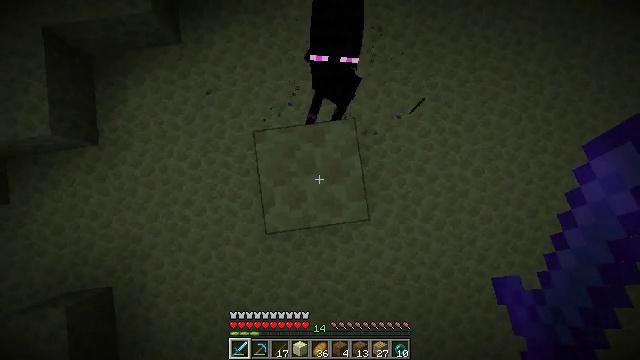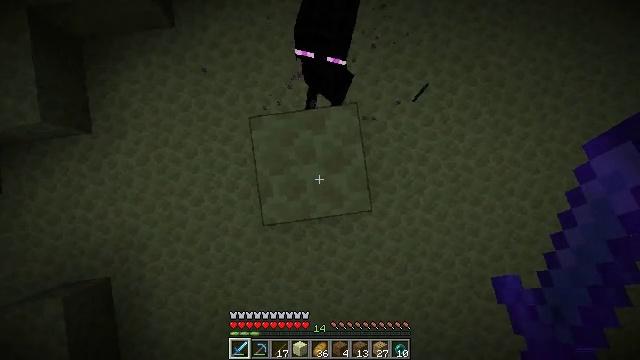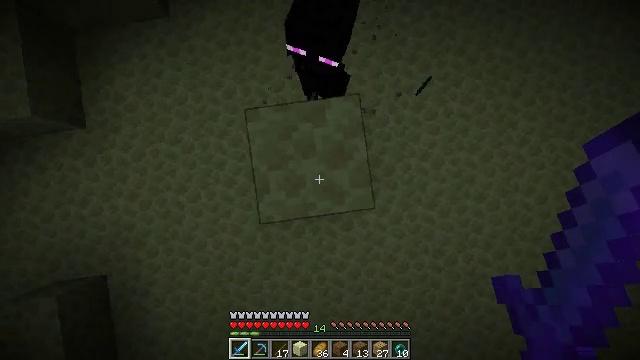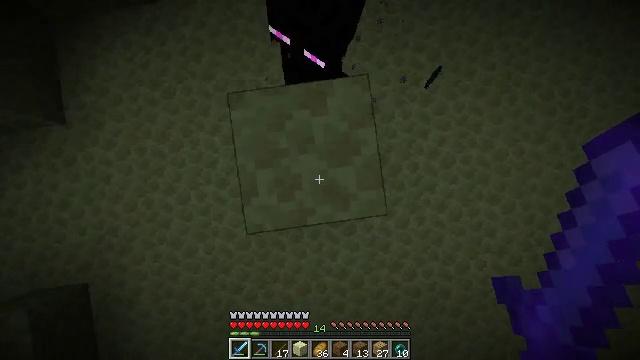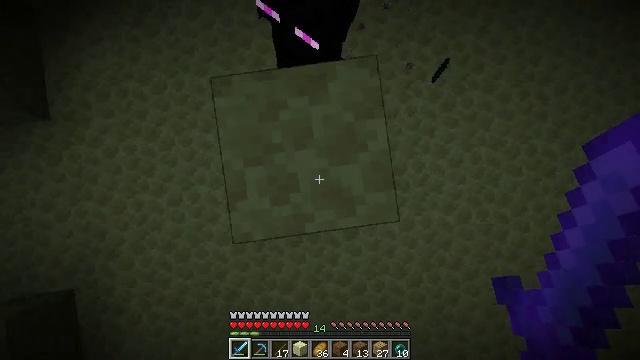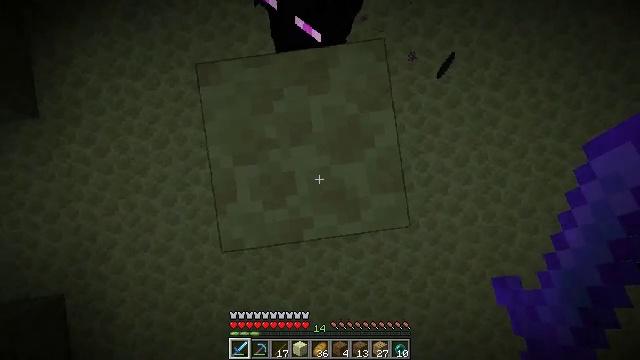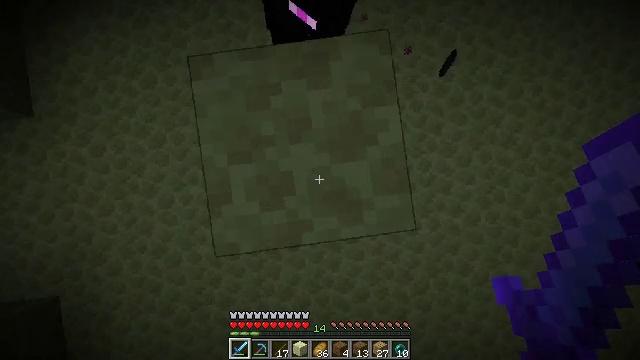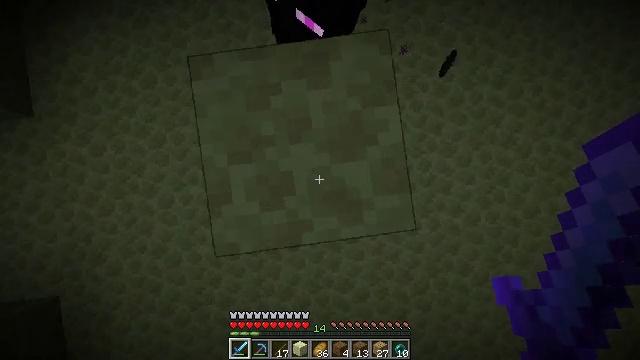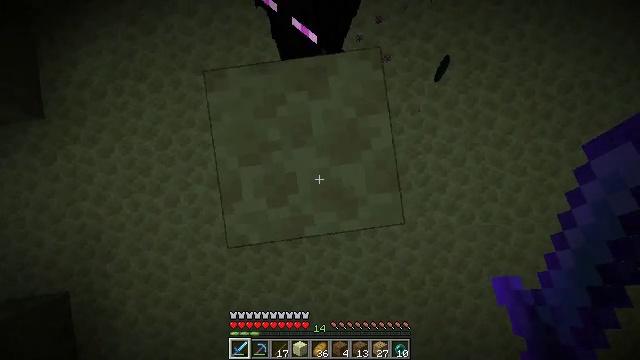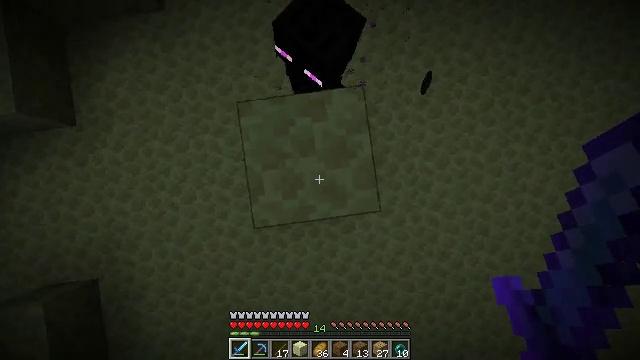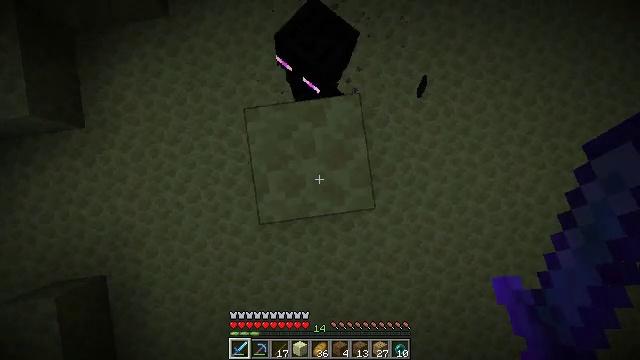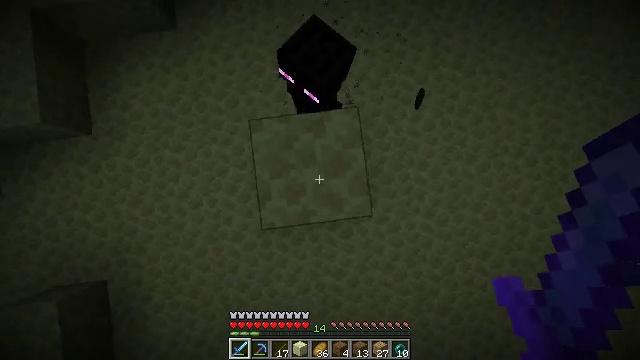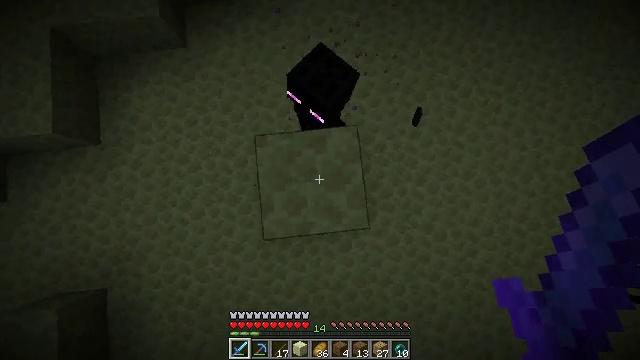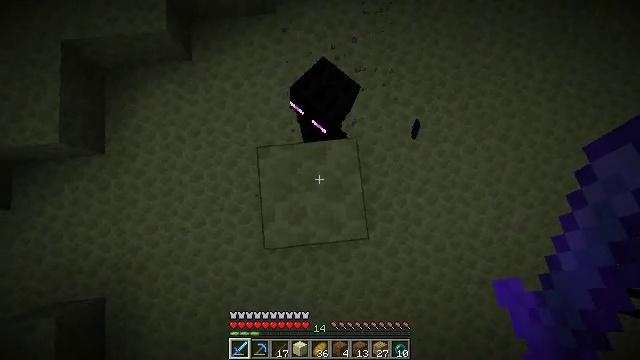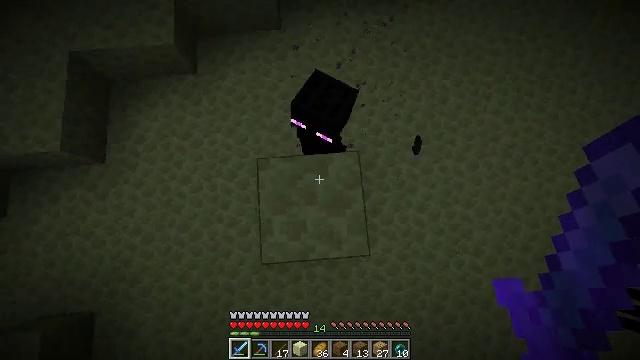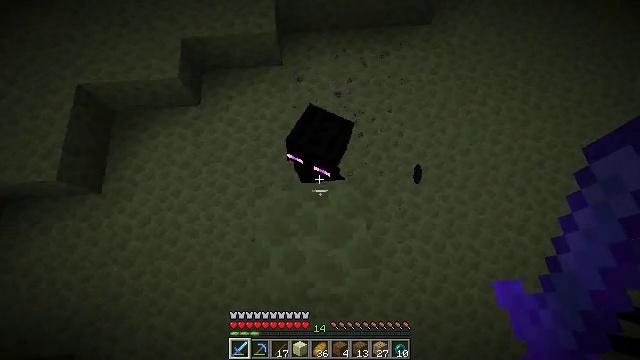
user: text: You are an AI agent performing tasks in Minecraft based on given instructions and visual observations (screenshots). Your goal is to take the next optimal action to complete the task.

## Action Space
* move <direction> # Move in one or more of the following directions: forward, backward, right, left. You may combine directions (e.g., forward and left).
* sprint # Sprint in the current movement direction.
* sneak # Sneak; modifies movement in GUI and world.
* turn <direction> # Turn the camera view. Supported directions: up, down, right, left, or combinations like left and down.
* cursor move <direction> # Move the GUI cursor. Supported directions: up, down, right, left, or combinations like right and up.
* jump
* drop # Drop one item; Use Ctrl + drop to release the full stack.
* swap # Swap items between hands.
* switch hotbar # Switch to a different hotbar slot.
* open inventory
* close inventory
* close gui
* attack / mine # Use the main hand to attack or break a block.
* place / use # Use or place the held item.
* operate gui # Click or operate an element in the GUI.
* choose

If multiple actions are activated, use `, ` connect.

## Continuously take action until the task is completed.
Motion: motion action
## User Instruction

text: Defeat an enderman.
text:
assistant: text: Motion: sneak, turn down
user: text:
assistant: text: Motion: sneak, turn down
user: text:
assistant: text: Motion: sneak
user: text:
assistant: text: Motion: sneak
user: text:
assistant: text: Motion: sneak
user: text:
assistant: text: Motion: sneak
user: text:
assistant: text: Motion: sneak
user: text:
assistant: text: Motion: sneak, jump
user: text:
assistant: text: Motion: sneak, jump
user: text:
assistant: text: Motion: sneak, jump
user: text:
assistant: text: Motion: sneak, turn up, jump
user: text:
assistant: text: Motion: sneak, turn left and up, jump
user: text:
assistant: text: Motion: sneak, turn up
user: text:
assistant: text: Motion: sneak, turn left and up
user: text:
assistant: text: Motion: sneak, turn up
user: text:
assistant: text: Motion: sneak, turn up
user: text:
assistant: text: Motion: sneak, attack / mine
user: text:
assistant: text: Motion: sneak, turn down, attack / mine
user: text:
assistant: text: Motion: sneak, attack / mine
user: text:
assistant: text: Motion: sneak
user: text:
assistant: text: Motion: sneak
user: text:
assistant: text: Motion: sneak, turn down
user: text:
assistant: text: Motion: sneak
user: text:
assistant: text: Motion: sneak, turn right
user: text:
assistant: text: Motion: sneak, turn right
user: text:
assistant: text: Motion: sneak
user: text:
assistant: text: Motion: sneak
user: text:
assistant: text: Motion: sneak
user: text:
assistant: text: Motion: sneak, turn right and down
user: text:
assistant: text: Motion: sneak, turn right and down